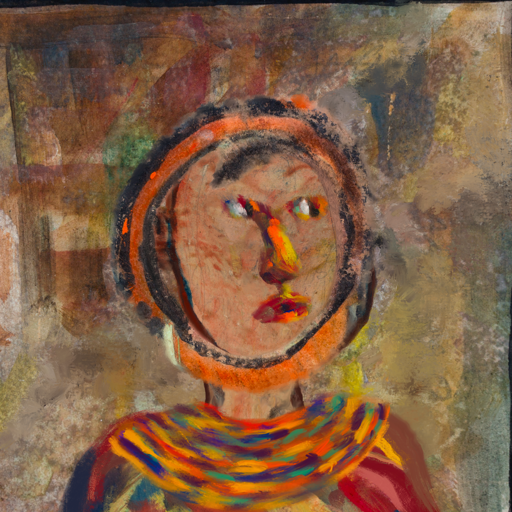
Background: Mosgoul, Head And Neck Side: Orphan, Face Side: An_Impression, Bust: Mother_And_Son_Son, Hair Side: Childish, Head Accessory: Blank, Second Necklace: An_Impression_2, Necklace: Blank, Baby: Blank